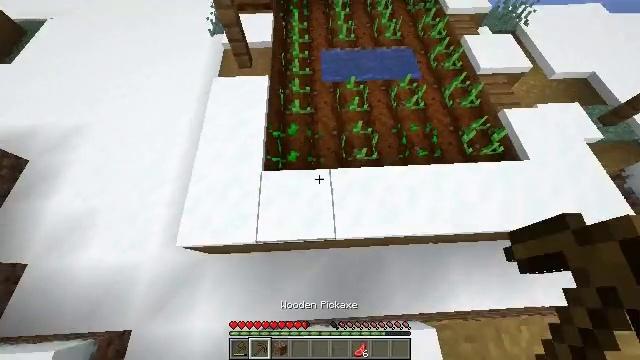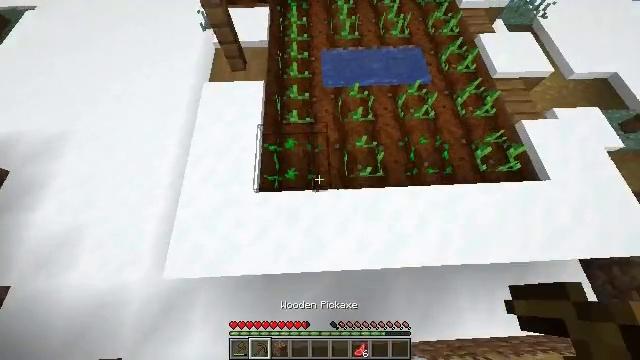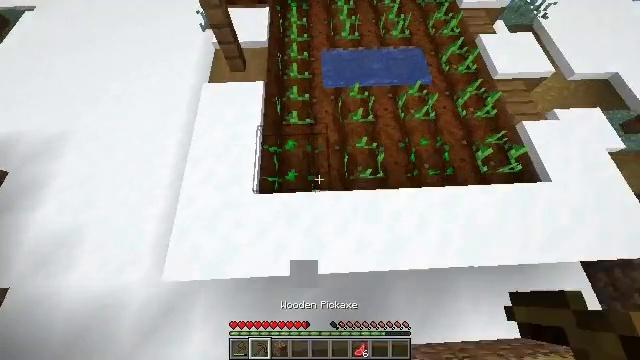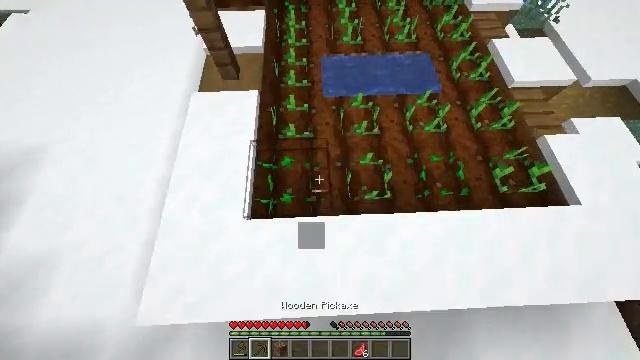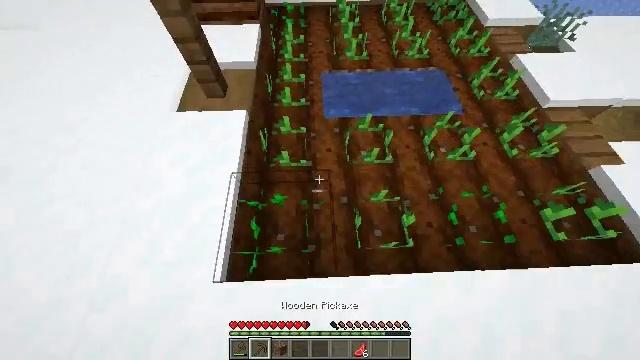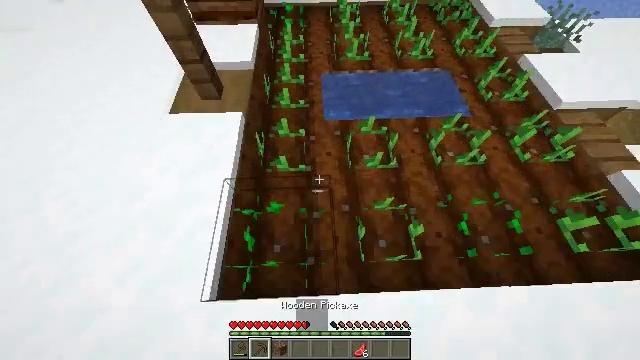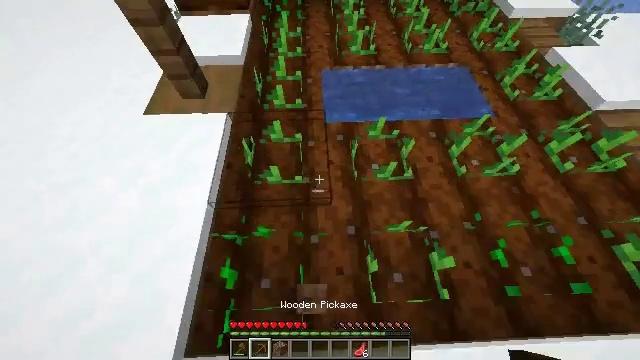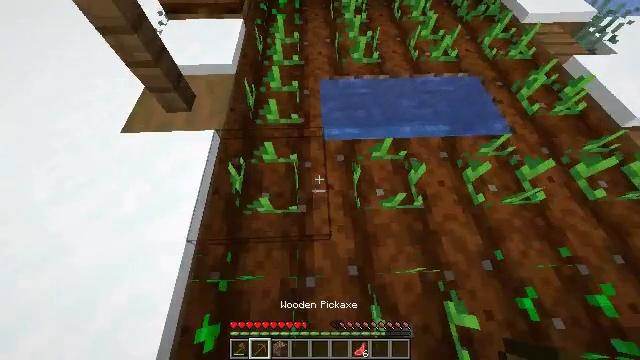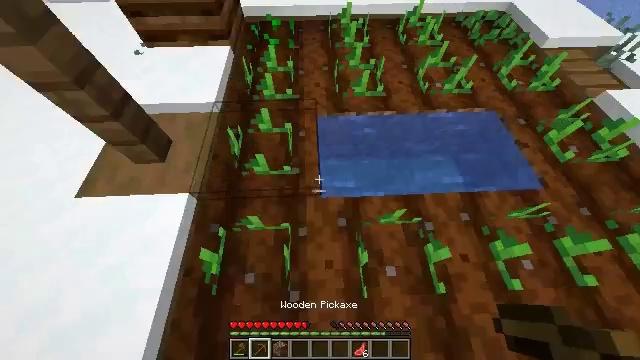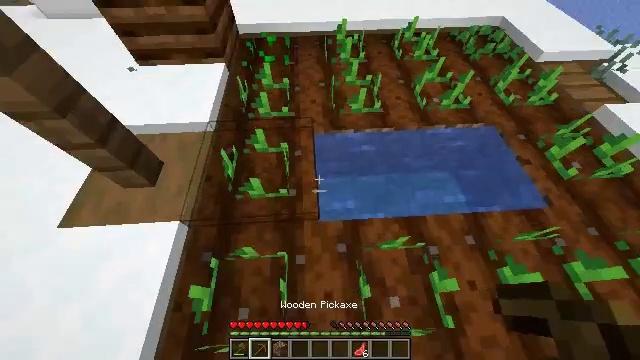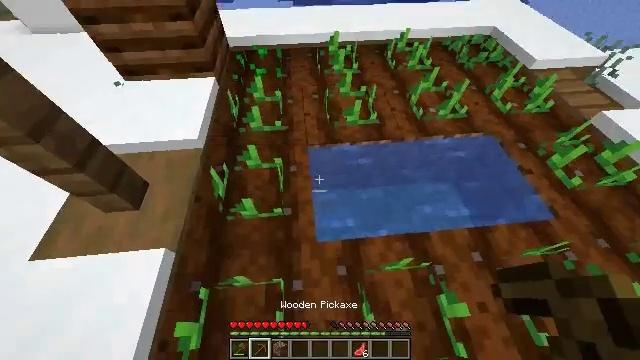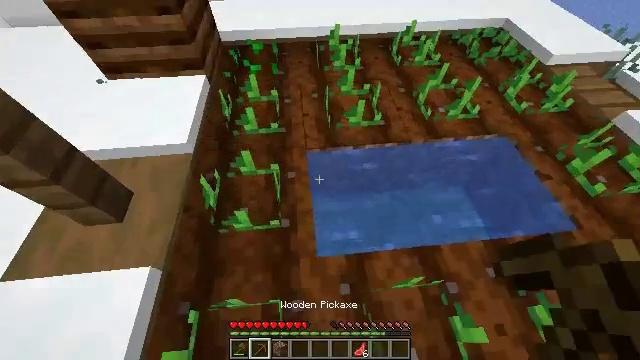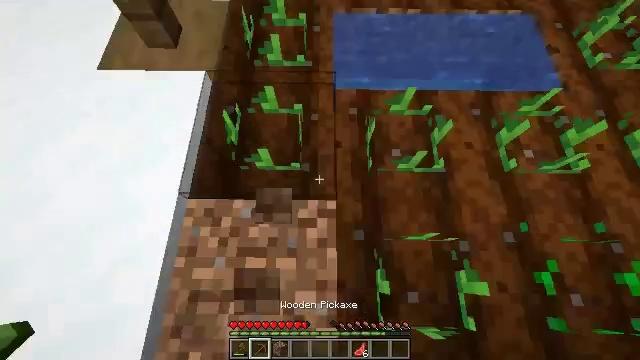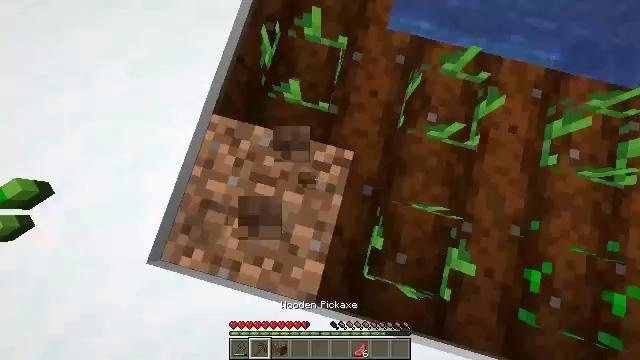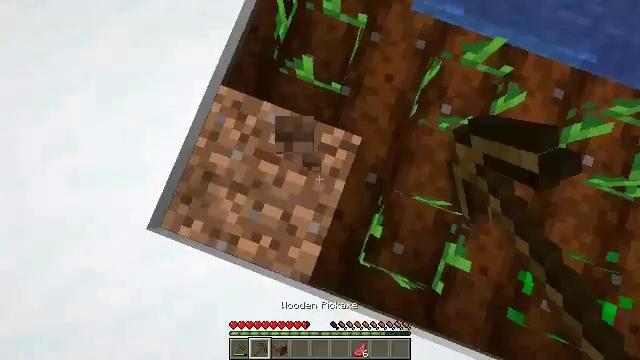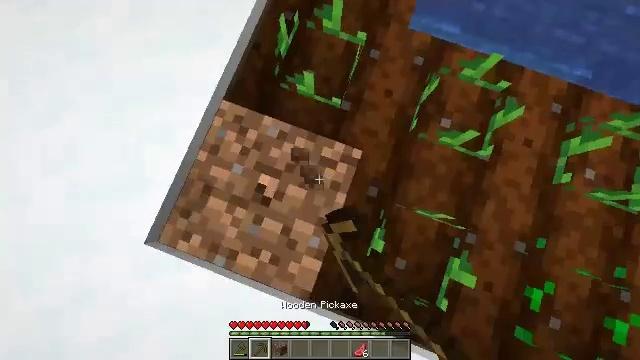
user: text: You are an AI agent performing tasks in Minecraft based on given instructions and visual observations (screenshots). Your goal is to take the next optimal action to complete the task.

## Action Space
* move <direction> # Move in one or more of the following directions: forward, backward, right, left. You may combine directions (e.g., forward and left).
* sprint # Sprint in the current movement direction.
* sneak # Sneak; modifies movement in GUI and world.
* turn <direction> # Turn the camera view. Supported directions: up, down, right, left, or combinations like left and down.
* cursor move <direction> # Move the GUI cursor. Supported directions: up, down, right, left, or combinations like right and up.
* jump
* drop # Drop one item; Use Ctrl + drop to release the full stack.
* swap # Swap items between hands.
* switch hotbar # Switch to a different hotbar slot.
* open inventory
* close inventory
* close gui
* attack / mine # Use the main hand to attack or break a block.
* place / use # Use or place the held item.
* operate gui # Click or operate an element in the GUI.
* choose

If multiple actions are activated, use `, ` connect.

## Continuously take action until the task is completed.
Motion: motion action
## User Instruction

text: Break the potato plant to gather potatoes.
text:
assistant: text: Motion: move forward, sprint, turn down
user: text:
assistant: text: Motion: move forward, sprint
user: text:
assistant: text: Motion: move forward, sprint
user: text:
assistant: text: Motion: move forward, sprint, turn up
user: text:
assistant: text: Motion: move forward, sprint
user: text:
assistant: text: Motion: move forward, sprint
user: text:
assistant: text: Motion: move forward, sprint
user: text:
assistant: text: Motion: move forward, sprint
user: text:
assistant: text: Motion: sprint, turn right and up
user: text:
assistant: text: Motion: turn right and up
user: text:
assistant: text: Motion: no_op
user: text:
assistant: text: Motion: turn left and down
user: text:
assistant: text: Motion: turn left and down, attack / mine
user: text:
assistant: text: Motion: turn left and down, attack / mine
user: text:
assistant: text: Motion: turn up, attack / mine
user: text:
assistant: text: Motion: turn up, attack / mine
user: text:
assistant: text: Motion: turn right and up, attack / mine
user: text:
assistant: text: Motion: turn right and up, attack / mine
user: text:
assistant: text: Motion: turn right and up, attack / mine
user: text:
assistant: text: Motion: turn right and up, attack / mine
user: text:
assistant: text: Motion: attack / mine